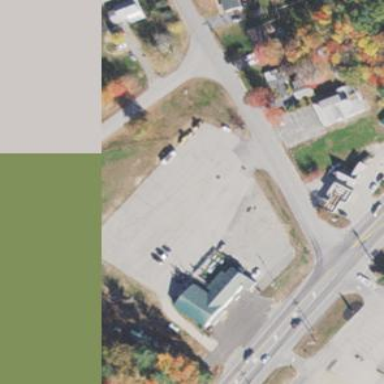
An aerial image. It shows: Paved parking area.